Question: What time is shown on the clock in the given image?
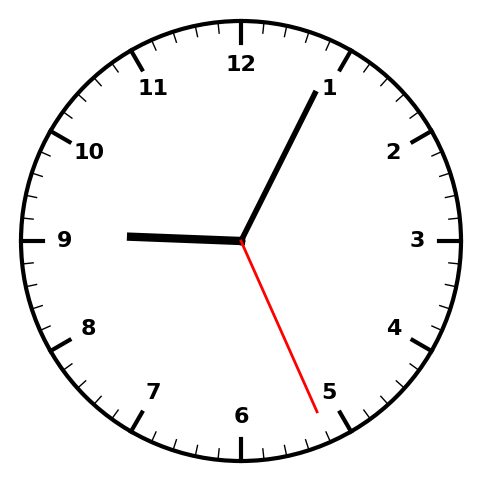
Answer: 09:04:26